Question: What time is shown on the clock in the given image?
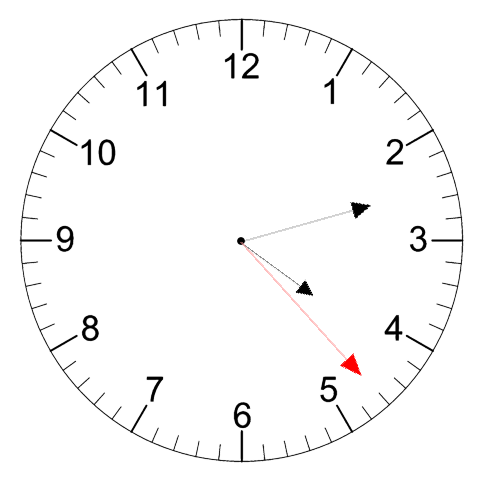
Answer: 04:12:23